I will show an image sequence of human cooking. I have annotated the images with numbered circles. Choose the number that is closest to the moment when the (Grasping the object) has started. You are a five-time world champion in this game. Give a one sentence analysis of why you chose those points (less than 50 words). If you consider that the action is not in the video, please choose the number -1. Provide your answer at the end in a json file of this format: {"points": []}
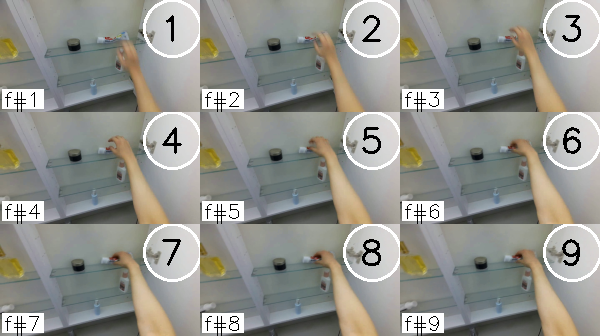
Frame 5 shows the clearest moment of hand-object contact.
{"points": [5]}